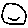
Label: smiley face